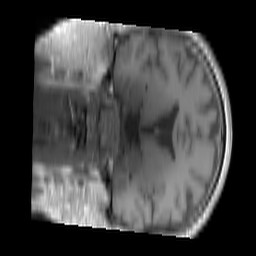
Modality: T1w
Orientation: coronal
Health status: ill
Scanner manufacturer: siemens
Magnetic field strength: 3 T
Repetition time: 0.4 s
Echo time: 0.00246 s